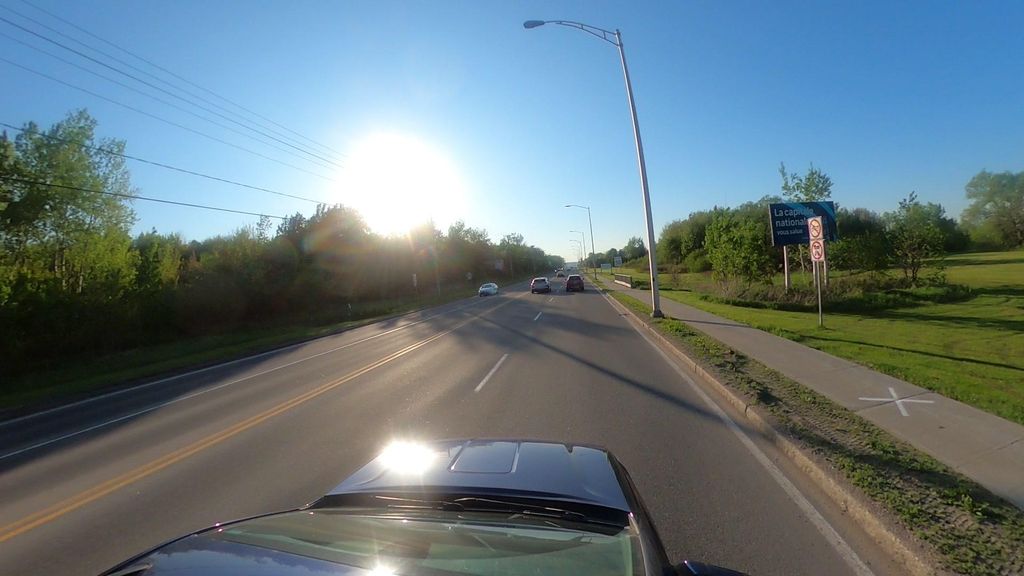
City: quebec_city